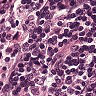
Metastatic tissue present: no